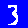
Digit: 3